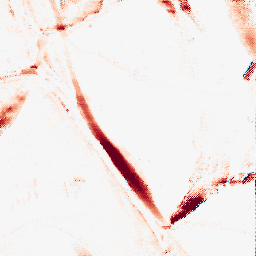
Category: morphological
Decomposition family: morphological_ellipse
Decomposition parameters: operation: opening
width: 5
height: 30
Upsampling method: regularized
Upsampling parameters: scale: 4
lambda_reg: 0.1
Upsampling scale: 4